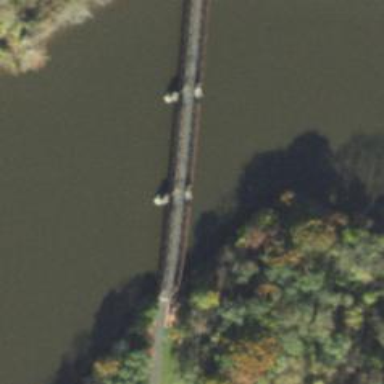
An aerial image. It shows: Bridge supported by piers.